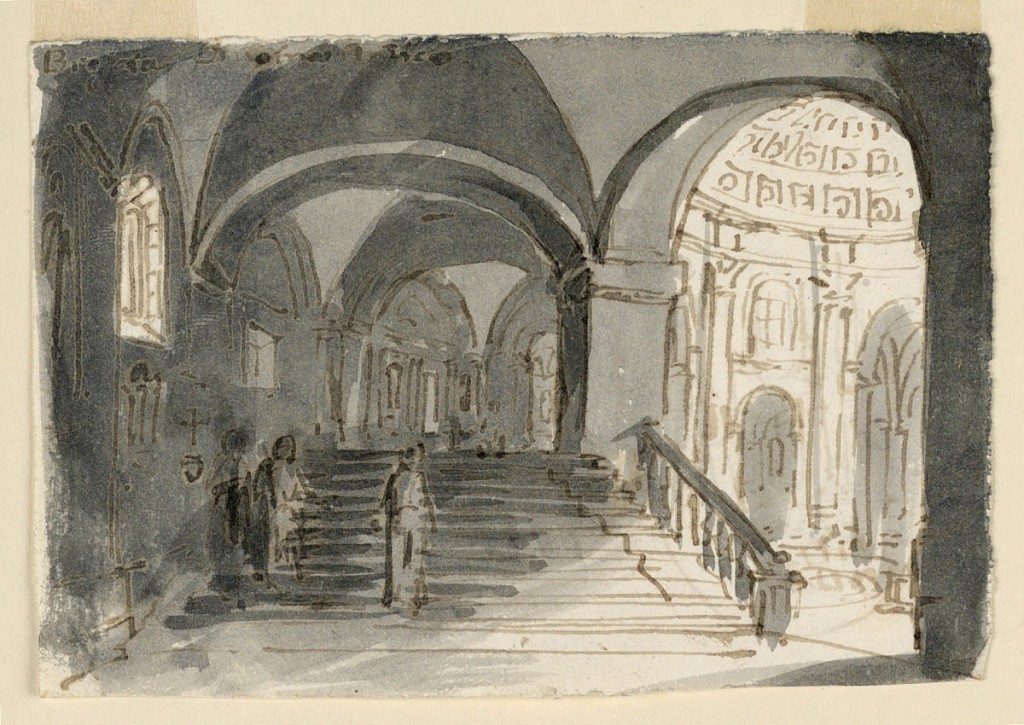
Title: Old Cathedral at Brescia
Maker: Antonio Giuseppe Basoli, Italian, 1774–1843
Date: early 19th century
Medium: Pen and bistre ink, brush and sepia wash on paper
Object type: Drawing
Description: Horizontal rectangle. Interior of Old Cathedral at Brescia, stairs leading up toward apse. Three figures on stairs at left.